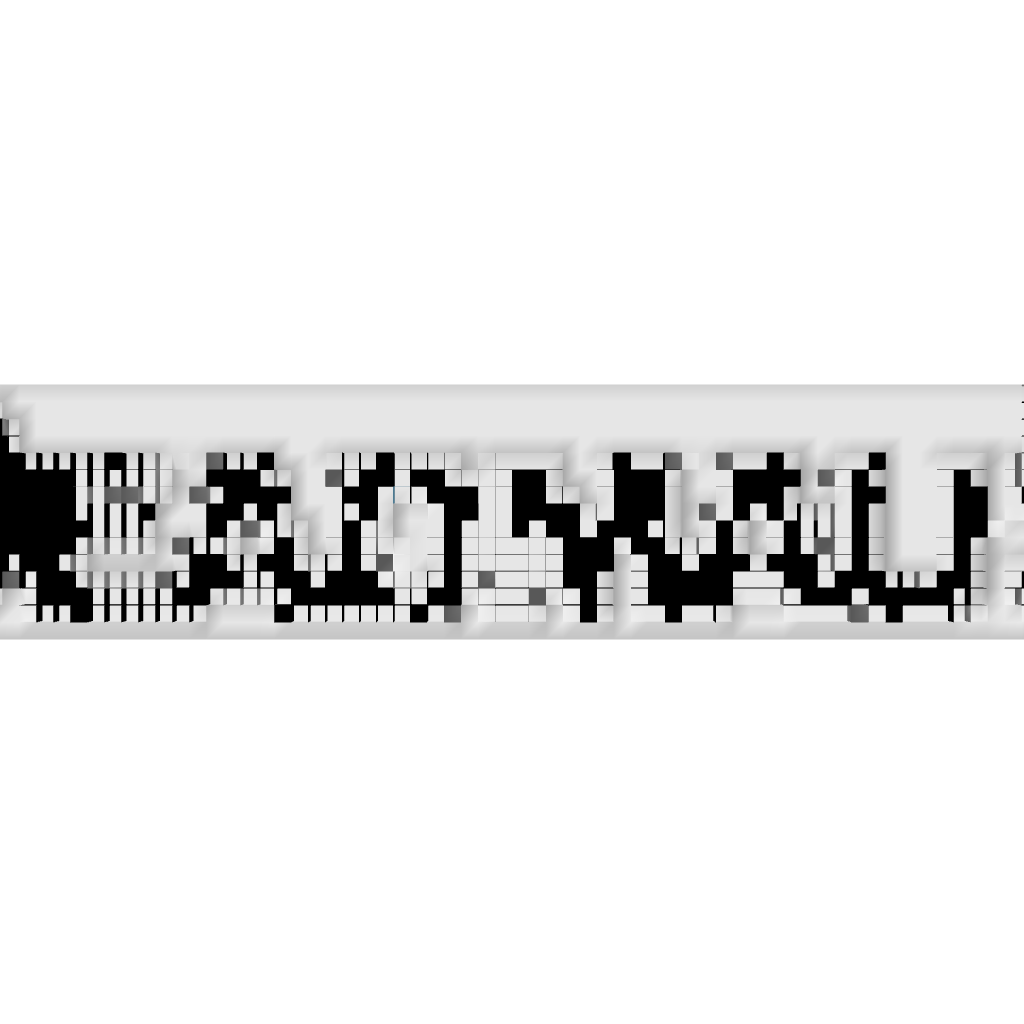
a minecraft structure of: Deadmau5 Name bad low quality